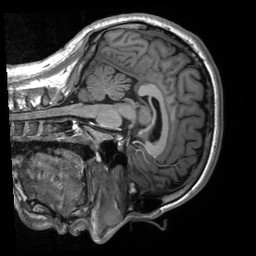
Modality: T1w
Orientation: sagittal
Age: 30
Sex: female
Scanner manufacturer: siemens
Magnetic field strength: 3 T
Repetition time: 2.53 s
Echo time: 0.00219 s